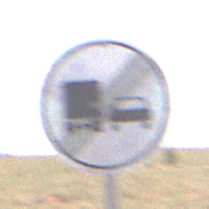
Verkehrszeichen: EndeUeberholverbotKraftfahrzeuge
Umgebung: Outdoor, Nature
Tageszeit: Midday
Wetter: PartlyCloudy
Licht: Natural
Jahreszeit: NotSpecified
Kontrast: HighContrast